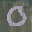
Label: 0